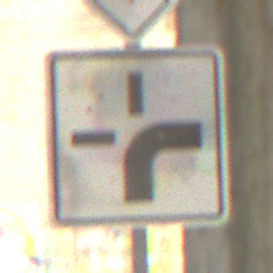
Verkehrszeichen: VerlaufVorfahrtsstrasse3
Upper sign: Vorfahrtsstrasse
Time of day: MorningAfternoon
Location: Roofed (Suburban)
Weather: PartlyCloudy
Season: Winter
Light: Natural